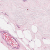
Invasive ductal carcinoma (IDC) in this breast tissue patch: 0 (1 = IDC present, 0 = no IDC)